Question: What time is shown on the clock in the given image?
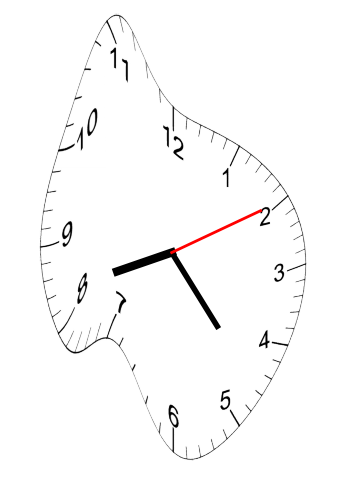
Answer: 08:23:10